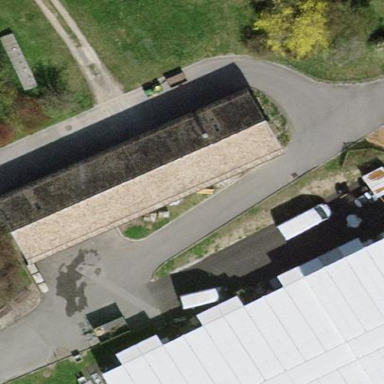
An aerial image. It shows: Farm auxiliary building.